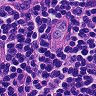
Metastatic tissue present: no